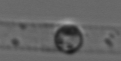
Label: Dactyliosolen_blavyanus